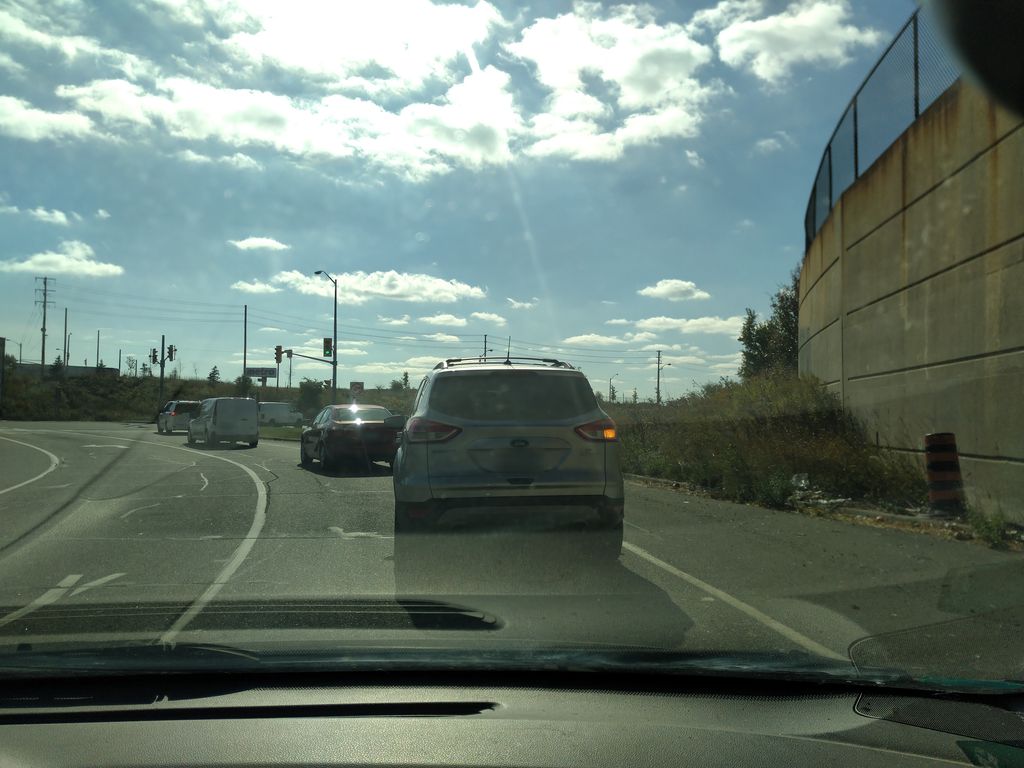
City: toronto